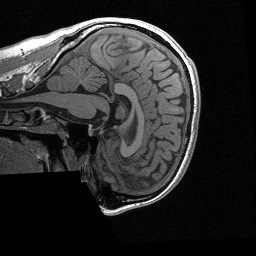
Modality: T1w
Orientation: sagittal